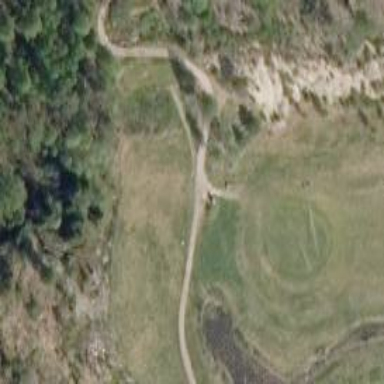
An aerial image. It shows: Path for both roads and golfers.